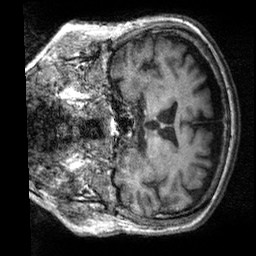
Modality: T1w
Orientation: coronal
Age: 68
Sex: male
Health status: healthy
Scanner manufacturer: siemens
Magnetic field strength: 3 T
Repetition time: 2.3 s
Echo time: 0.00303 s